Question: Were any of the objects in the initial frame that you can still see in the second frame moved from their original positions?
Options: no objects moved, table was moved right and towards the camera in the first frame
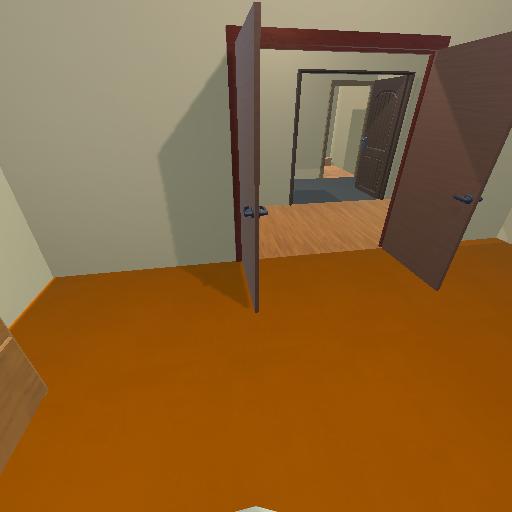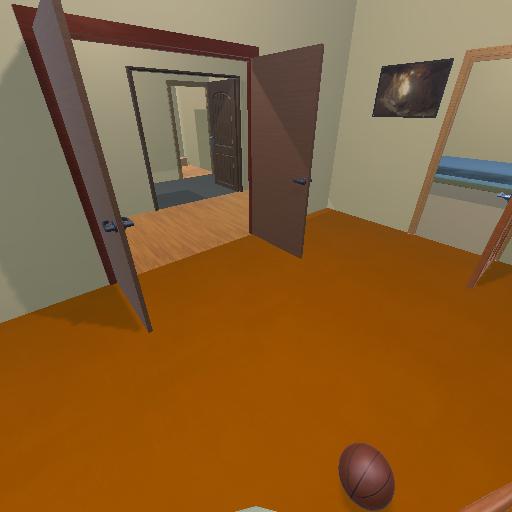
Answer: no objects moved